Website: home-depot
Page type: delivery-shipping
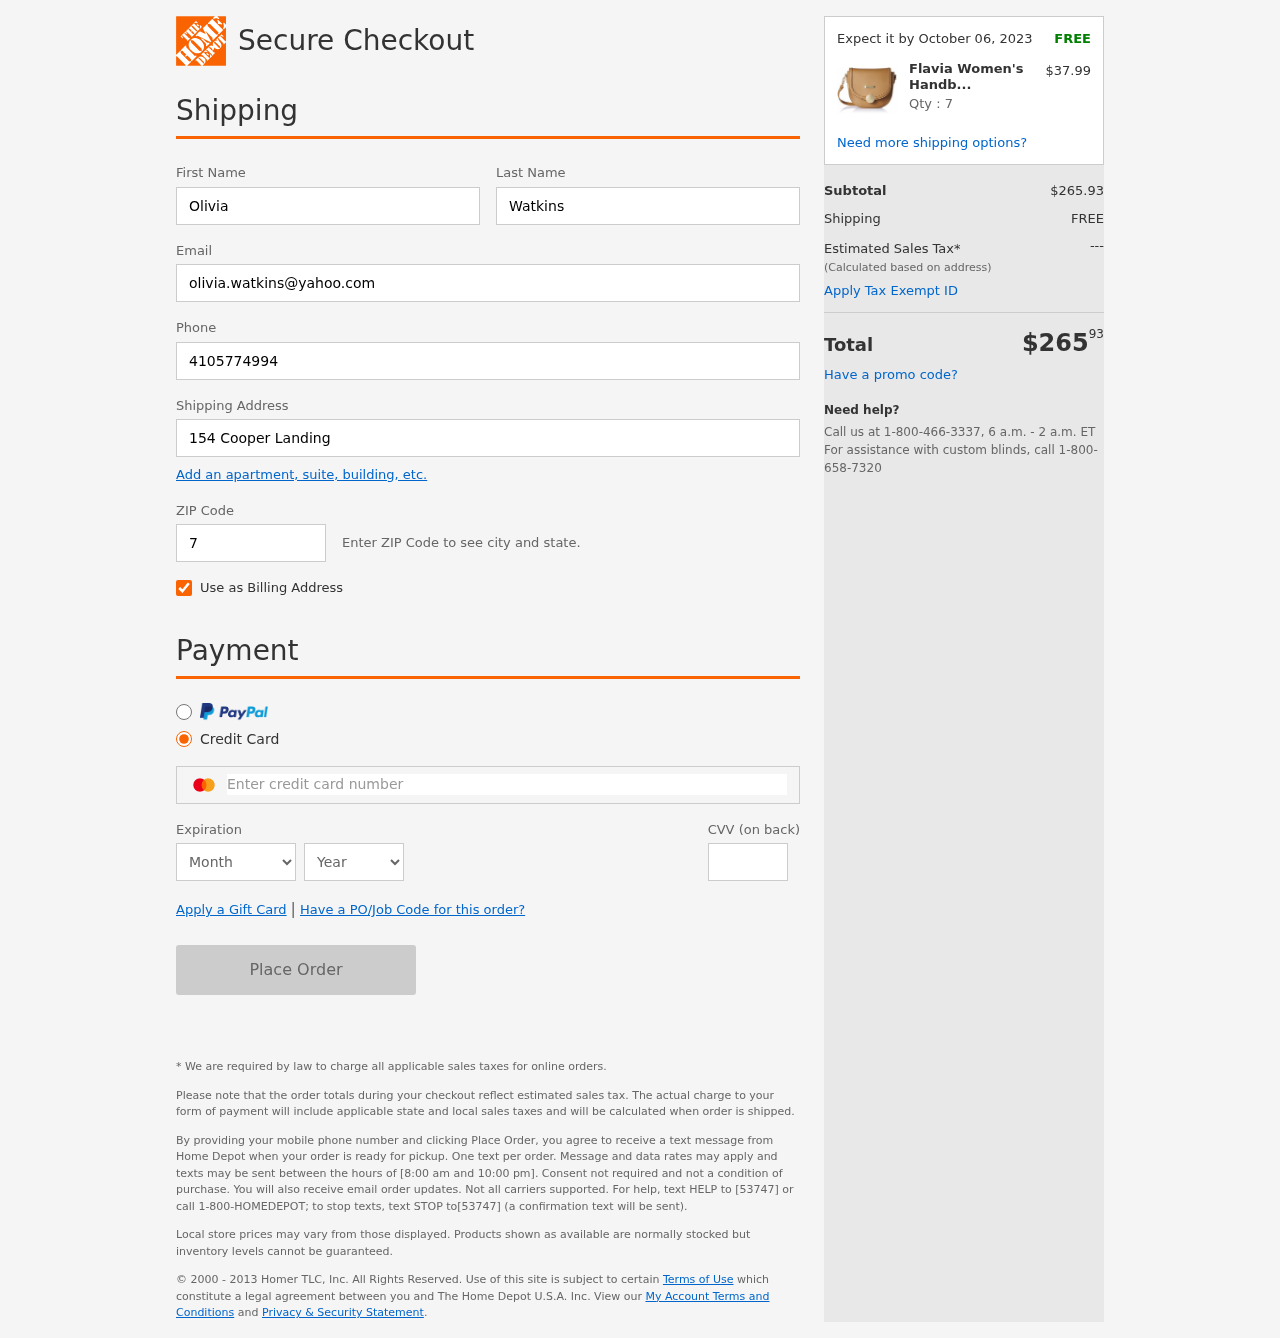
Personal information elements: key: PII_CARD_CVV
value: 751
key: PII_CARD_EXPIRY_MONTH
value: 01
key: PII_CARD_EXPIRY_YEAR
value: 27
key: PII_CARD_NUMBER
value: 2224 1572 1771 9883
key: PII_EMAIL
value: olivia.watkins@yahoo.com
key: PII_FIRSTNAME
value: Olivia
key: PII_LASTNAME
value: Watkins
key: PII_PHONE
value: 4105774994
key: PII_POSTCODE
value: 77218
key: PII_STREET
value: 154 Cooper Landing
Product elements: key: PRODUCT1_NAME
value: Flavia Women's Handbag (Khaki)
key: PRODUCT1_PRICE
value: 37.99
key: PRODUCT1_QUANTITY
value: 7
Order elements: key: ORDER_DELIVERY_DATE
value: Expect it by October 06, 2023
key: ORDER_SUBTOTAL
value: $265.93
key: ORDER_SHIPPING_COST
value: FREE
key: ORDER_TOTAL
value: $26593